Question: I'm making a simple line chart with in-chart labels using d3.js.
When I draw the axes before the labels, the latter do not get added to the svg element, but they do if I draw them first:

In the second chart, the labels are not just hidden. They are not being appended to the DOM at all.
<URL>. The only difference between both scripts is that 'before.js' writes labels before axes, while 'after.js' does it afterwards.
Why does this happen?
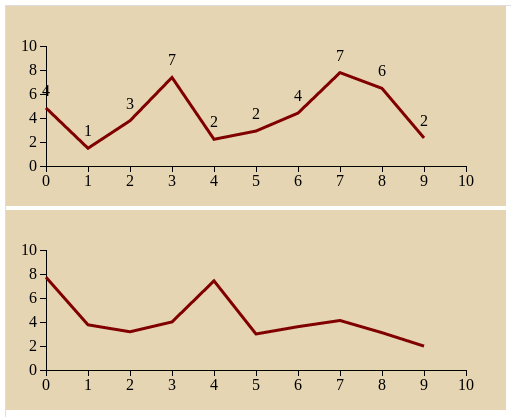
Answer: The problem is this line when adding the labels:
'''
svg.selectAll('text')
'''
If you have drawn the axes at this point. There will be 'text' elements and the selection above will not be empty. Calling '.data()' on it causes D3 to match data elements to DOM elements in the selection. In this case, everything is matched and therefore the '.enter()' selection is empty and no new labels are added.
It works if you run this code first because there are no 'text' elements, the selection is empty and no data is matched. To prevent this, you can for example identify the label 'text' elements explicitly with a class:
'''
svg.selectAll('text.label')
.data(dataset)
.enter()
.append('text')
.attr("class", "label")
.text(Math.floor)
.attr('class', 'data-label')
.attr('x', function (d, i) { return x(i); })
.attr('y', function (d, i) { return y(d + 1); });
'''
With this code, it doesn't matter whether you run it before or after adding the axes.